Aerial crown-view tile of a tropical tree (Barro Colorado Island, Panama), acquired 20250818:
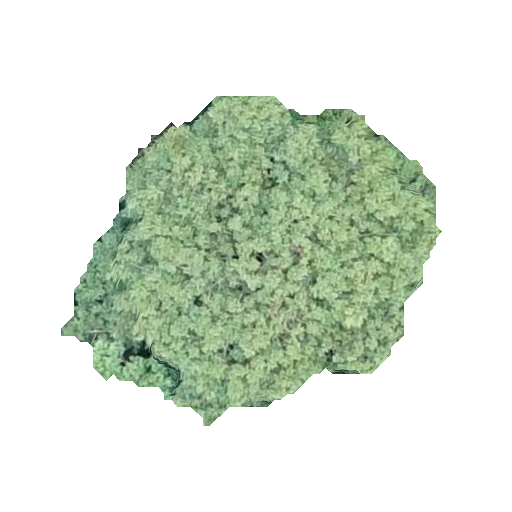
Species: Vatairea erythrocarpa
GBIF accepted scientific name: Vatairea erythrocarpa
Crown area: 120.941 m²